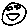
Label: smiley face